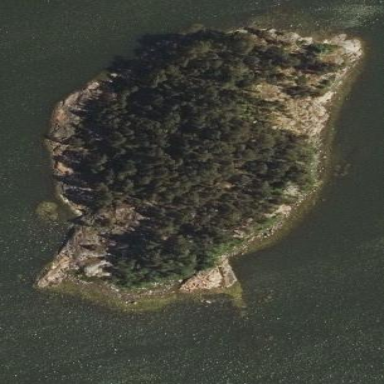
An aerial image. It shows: Islet located along the natural coastline.